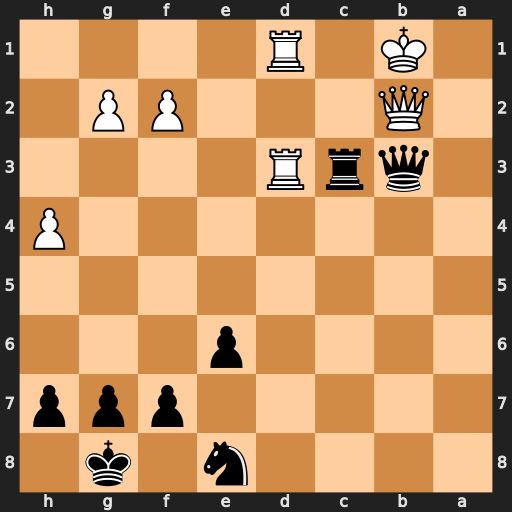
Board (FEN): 4n1k1/5ppp/4p3/8/7P/1qrR4/1Q3PP1/1K1R4
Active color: b
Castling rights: -
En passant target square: -
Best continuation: Rxd3 Qxb3 Rxb3+